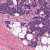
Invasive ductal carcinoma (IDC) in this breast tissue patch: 1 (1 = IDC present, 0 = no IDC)